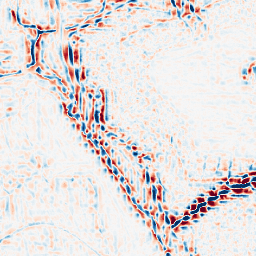
Category: wavelet
Decomposition family: wavelet_reverse_biorthogonal
Decomposition parameters: wavelet: rbio2.4
level: 3
Upsampling method: bilinear
Upsampling parameters: scale: 4
Upsampling scale: 4